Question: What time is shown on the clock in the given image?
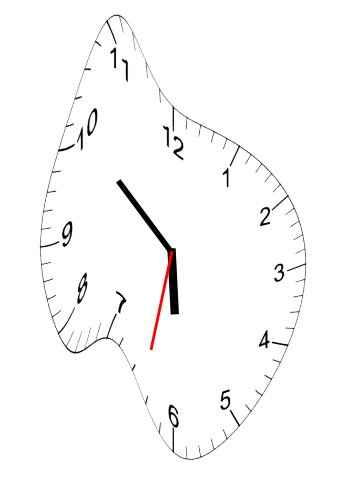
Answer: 05:51:32